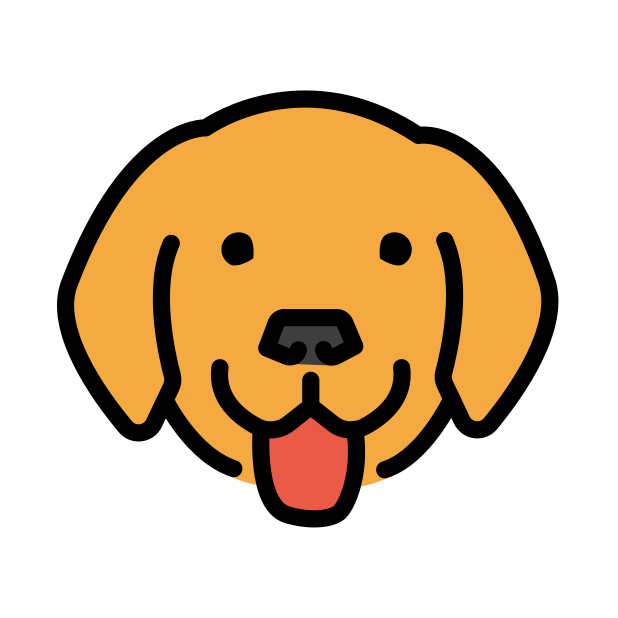
dog face